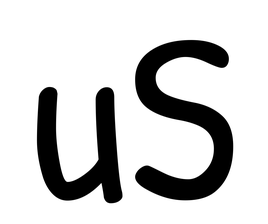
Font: PatrickHand-Regular